Сверхтекучесть — это свойство жидкости течь без трения. Повседневный опыт говорит нам, что при движении обычной жидкости (например, воды при комнатной температуре) всегда возникает вязкое трение, приводящее к диссипации энергии так, что поток постепенно замедляется, если он не поддерживается внешними силами. Напротив, сверхтекучая жидкость не теряет кинетической энергии: однажды возбужденное движение сверхтекучей жидкости может продолжаться бесконечно долго. Сверхтекучесть была первоначально экспериментально обнаружена в жидком гелии. Мы будем рассматривать свойства сверхтекучего гелия при нулевой температуре. Будем считать, что это несжимаемая жидкость с плотностью $\rho$, которая обладает свойством непрерывности (масса втекающая в заданный бесконечно малый объем, и вытекающая из него, одинакова). Это позволяет утверждать, что поток вектора скорости гелия $\vec v$ через любую замкнутую поверхность всегда равен нулю. Отсюда можно сделать вывод, что скорость сверхтекучей жидкости аналогична индукции магнитного поля. Аналогично линиям индукции магнитного поля, ”линии тока” в каждой своей точке направлены по касательной к скорости и их плотность пропорциональна величине скорости. Истинное сверхтекучее движение является безвихревым, т.е. циркуляция вектора скорости по любому замкнутому контуру внутри гелия равна нулю $$\int_L \vec v\cdot d\vec l = 0$$ Однако это выражение необходимо изменить, если сверхтекучесть отсутствует вдоль тонкой ”вихревой нити” или ”вихря”. Толщина нити имеет приблизительно атомарные размеры $a$, вокруг нее создаются потоки жидкости на больших расстояниях (дальняя зона). Циркуляция вектора скорости вокруг такой нити равна кванту циркуляции. $$ \left|\int_L \vec{v} \cdot d \vec{l}\right|=2 \pi \kappa,$$ и равна нулю если контур не охватывает ни одну вихревую нить (см. рис). Это подтверждает аналогию между полем векторов скоростей сверхтекучей жидкости и магнитным полем, создаваемым проводами с током: для полей векторов скоростей выполняется принцип суперпозиции (сумма двух полей скоростей также дает поле скоростей), и скорость в любой точке равна (с точностью до размерного коэффициента) индукции магнитного поля, создаваемого электрическими токами, текущими через систему проводов, соответствующих вихревым нитям.  Рассмотрим цилиндрический сосуд (радиусом $R_0\gg a$) со сверхтекучим гелием и прямой вертикальной вихревой нитью в ее центре (см. рис)
Нарисуйте линии тока. Найдите скорость $v$ в точке с радиус-вектором $\vec r$.
Найдите форму свободной поверхности, которая образуется вокруг вихревой нити, т.е. зависимость высоты от расстояния до оси $z(\vec r)$. Ускорение свободного падения $g$. Поверхностным натяжением можно пренебречь.  Свободные вихри двигаются в пространстве вместе с потоком. Другими словами, каждый элемент вихревой нити движется со скоростью $\vec v$, равной скорости жидкости, которая должна была быть на месте этого элемента. Для примера, рассмотрим два вихря, вращающихся противоположно друг другу и расположенных на некотором заданном начальном расстоянии $r_0$ друг от друга (см. рис). Каждый вихрь создает движение жидкости со скоростью $v_0=\kappa/r_0$ в точке, в которой располагается ось другого вихря. В результате, эти два вихря движутся прямолинейно и с постоянной скоростью $v_0=\kappa/r_0$, поэтому расстояние между ними не изменяется.
Рассмотрим два одинаковых вихря, которые вначале расположены на расстоянии $r_0$ друг от друга, как показано на рис. Найдите начальные скорости вихрей и изобразите их траектории.  Цилиндрическая емкость с гелием (см. Задание A), заполнена треугольной решеткой ($u\ll R_0$) из одинаковых вертикальных вихревых нитей (см. рис).
Нарисуйте траектории вихрей $\mathrm A, \mathrm B$ и $\mathrm C$ (расположенного в центре).
Найдите скорость $v(\vec r)$ вихря расположенного в точке с радиус-вектором $\vec r$.
Найдите зависимость расстояния $\mathrm A\mathrm B(t)$ между вихрями $\mathrm A$ и $\mathrm B$ от времени $t$. Считайте $\mathrm A\mathrm B(0)$ в начальный момент времени заданным.
Найдите сглаженную форму свободной поверхности гелия $z(\vec r)$, не учитывая решетчатую структуру Поле скоростей в дальней зоне, т.е. расположенных на расстоянии намного большем, чем размер вихря дает основной вклад в энергию системы вихрей. Поэтому она нечувствительна к точной структуре вихревых нитей. Сама вихревая нить не может быть правильно описана макроскопической теорией, поэтому мы считаем, что возникающие сингулярности (бесконечности) несущественны. В действительности, величиной энергии внутри тонкой трубки с радиусом $a$ вокруг вихревой нити можно пренебречь. Вне этой трубки плотность кинетической энергии сверхтекучей жидкости $\rho v^2/2$ (где $\rho = \mathrm{const}$) подобна плотности энергии магнитного поля $B^2/(2\mu_0)$ — они обе квадратичны по соответствующим переменным. Эта аналогия вместе с соответствием между магнитным полем и скоростью сверхтекучей жидкости, а также вихревыми нитями и токами, облегчает расчет кинетической энергии для заданной системы. Например, для случая круговой проволочной петли c током радиусом $R$ с радиусом провода $a$ величина индуктивности $L \approx \mu_0 R \log (R / a)$, отсюда мы получаем энергию сверхтекучей вихревой петли (вихревого кольца) $$U \approx 2 R \rho \pi^2 \kappa^2 \log (R / a)$$ Полный импульс жидкости также определяется распределением скоростей в дальней зоне. Он получается интегрированием плотности импульса $\rho\vec v$. Снова рассмотрим поток, созданный вихревым кольцом, расположенной в плоскости $xy$. Из соображений симметрии очевидно, что полный импульс имеет компоненту отличную от нуля только вдоль оси $z$: $$ P=\int \rho v_z d V=\rho \iint \underbrace{\left(\int v_z d z\right)}_{q(x, y)} d x d y $$ Внутреннее интегрирование это интегрирование вдоль линий направленных параллельно оси $z$ (см. Рис.). Из тождества $$ \left|\int_L \vec{v} \cdot d \vec{l}\right|=2 \pi \kappa,$$ следует, что внутренний интеграл $$ q(x, y)=\int_{L(x, y)} \vec{v} \cdot d \vec{l} $$ может принимать только два значения, а именно ноль — для линий проходящих вне кольца и $2\pi\kappa$ для линий проходящих внутри кольца. Поэтому полный импульс равен $$ P=\rho \cdot \pi R^2 \cdot 2 \pi \kappa=2 \pi^2 \rho R^2 \kappa $$
Рассмотрим вихревую петлю в форме близкой к прямоугольнику с размерами $b\times d, b\ll d$, см. Рис выше. Укажите направление ее полного импульса $\vec P$. Найдите величину полного импульса.
Найдите энергию этой петли $U$.
Предположим, что мы сдвинули длинную прямую вихревую нить на расстояние $b$ в направлении оси $x$, см. Рис. Насколько изменился полный импульс жидкости? Укажите направление изменения полного импульса жидкости. Длина нити (ограниченная стенками сосуда) равна $d$.  Если электроны поместить в гелий, то они будут ”захвачены” в вихревую нить. Здесь и далее пренебрегаем диэлектрической проницаемостью гелия $(\epsilon = 1)$.
Рассмотрим прямую вихревую нить, заряженную с постоянной линейной плотностью $\lambda<0$ и помещенную в однородное электрическое поле $\vec E$. Изобразите траекторию движения нити. Найдите зависимость ее скорости от времени. Вихревое кольцо радиуса $R_0$, первоначально с однородно распределенным зарядом с линейной плотностью $\lambda<0$ помещена в однородное электрическое поле $\vec E$ перпендикулярное к ее плоскости и направленное противоположно вектору полного импульса $\vec P_0$.
Нарисуйте траекторию движения центра вихревого кольца $C$. Найдите зависимость радиуса кольца от времени.
Найдите зависимость скорости центра кольца $v(t)$ от времени.
В некоторый момент времени $t^*$, когда скорость достигает значения $v^*=v(t^*)$, электрическое поле выключают. Найдите скорость $v(t)$ вихревого кольца в моменты времени $t>t^*$. Твердые стенки изменяют поле скоростей, создаваемое вихревой нитью, потому что жидкость не может протекать сквозь них. Математически это означает, что составляющая скорости, направленная перпендикулярно к стенке, обращается в ноль на ее поверхности.
Нарисуйте траекторию прямолинейного вихря, первоначально расположенного на расстоянии $h_0$ от плоской стены. Найдите зависимость скорости от времени. Рассмотрим прямолинейный вихрь расположенный в углу на расстоянии $h_0$ от обеих плоских стенок.
Чему равна начальная скорость $v_0$ вихря?
Изобразите траекторию вихря.
Чему равна скорость вихря $v_{\infty}$ спустя очень большой промежуток времени?
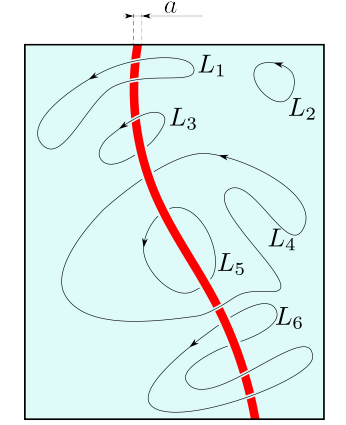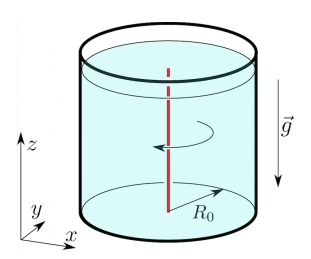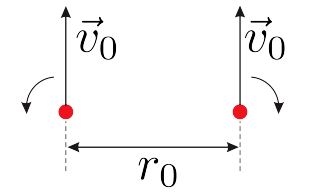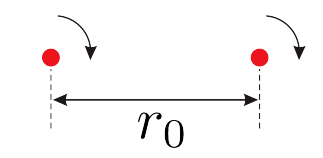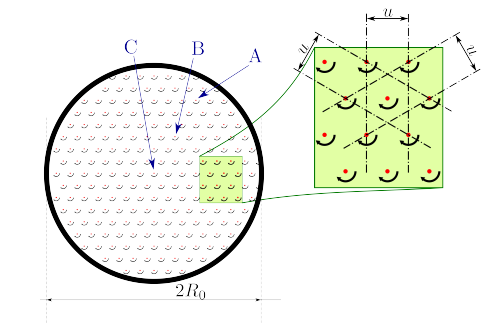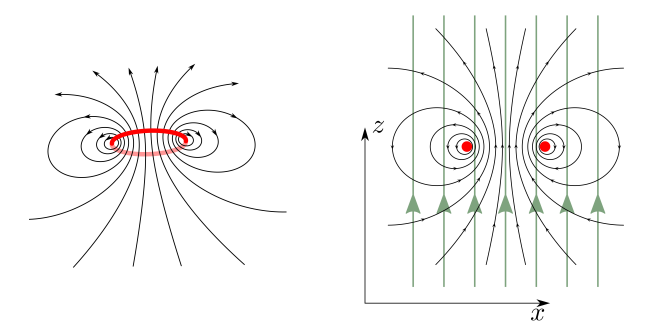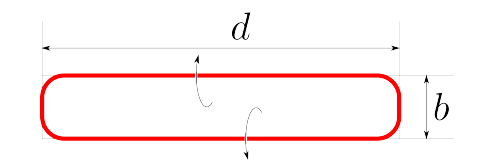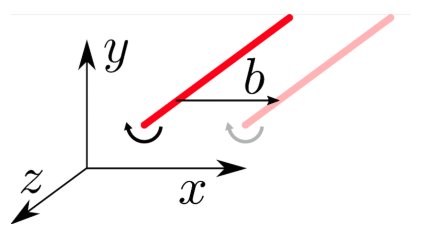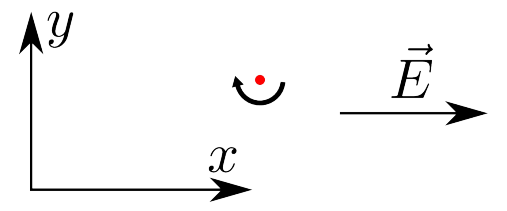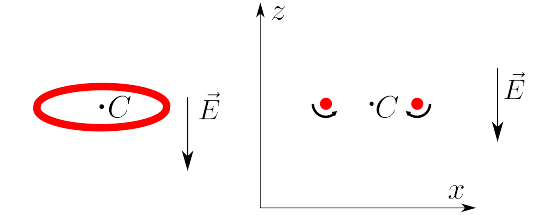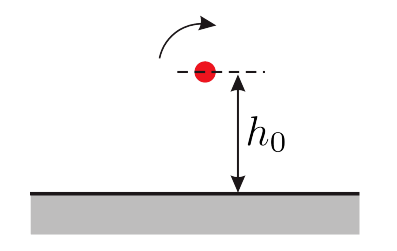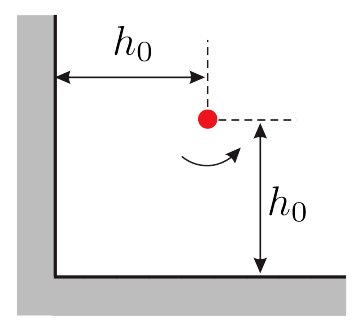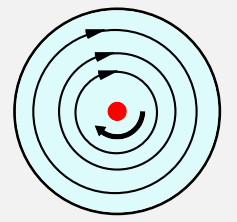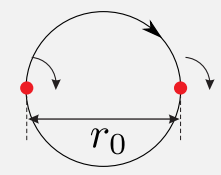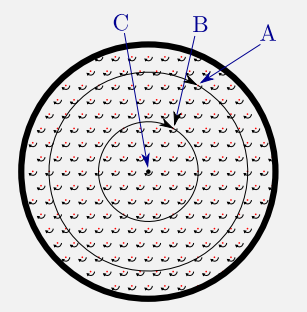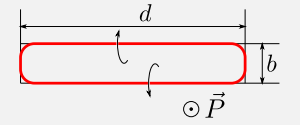
Нарисуйте линии тока. Найдите скорость $v$ в точке с радиус-вектором $\vec r$.
Ответ: $$v=\frac kr$$

Найдите форму свободной поверхности, которая образуется вокруг вихревой нити, т.е. зависимость высоты от расстояния до оси $z(\vec r)$. Ускорение свободного падения $g$. Поверхностным натяжением можно пренебречь.
Ответ: $$\tan\alpha=\frac{k^2}{gr^3}$$$$z=[z_0]-\frac{k^2}{2gr^2}$$

Рассмотрим два одинаковых вихря, которые вначале расположены на расстоянии $r_0$ друг от друга, как показано на рис. Найдите начальные скорости вихрей и изобразите их траектории.
Ответ: $$v=\kappa/r_0$$

Нарисуйте траектории вихрей $\mathrm A, \mathrm B$ и $\mathrm C$ (расположенного в центре).

Найдите скорость $v(\vec r)$ вихря расположенного в точке с радиус-вектором $\vec r$.
Ответ: $$2 \pi r v=2 \pi \kappa \frac{\pi r^2}{u^2 \sqrt{3} / 2}$$$$v=\frac{2 \pi \kappa r}{u^2 \sqrt{3}}$$

Найдите зависимость расстояния $\mathrm  A\mathrm B(t)$ между вихрями $\mathrm  A$ и $\mathrm  B$ от времени $t$. Считайте $\mathrm  A\mathrm B(0)$ в начальный момент времени заданным.
Ответ: $$\mathrm{AB}(t)=\mathrm{AB}(0)$$

Найдите сглаженную форму свободной поверхности гелия $z(\vec r)$, не учитывая решетчатую структуру
Ответ: $$z(r)=\left[z_0\right]+\frac{\omega^2 r^2}{2 g}=\left[z_0\right]+\frac{2 \pi^2 \kappa^2 r^2}{3 g u^4}$$

Рассмотрим вихревую петлю в форме близкой к прямоугольнику с размерами $b\times d, b\ll d$, см. Рис выше. Укажите направление ее полного импульса $\vec P$. Найдите величину полного импульса.
Ответ: $$P=2\pi\kappa\rho bd$$

Найдите энергию этой петли $U$.
Ответ: $$U=2\pi\kappa^2\rho d\log\frac ba$$

Предположим, что мы сдвинули длинную прямую вихревую нить на расстояние $b$ в направлении оси $x$, см. Рис. Насколько изменился полный импульс жидкости? Укажите направление изменения полного импульса жидкости. Длина нити (ограниченная стенками сосуда) равна $d$.
Ответ:

Рассмотрим прямую вихревую нить, заряженную с постоянной линейной плотностью $\lambda<0$ и помещенную в однородное электрическое поле $\vec E$. Изобразите траекторию движения нити. Найдите зависимость ее скорости от времени.
Ответ: $$v=\frac{F}{2 \pi \kappa \rho d}=\frac{E \lambda}{2 \pi \kappa \rho}$$

Нарисуйте траекторию движения центра вихревого кольца $C$. Найдите зависимость радиуса кольца от времени.
Ответ: $$R=\sqrt{R_0^2+\frac{E R_0|\lambda| t}{\pi \rho \kappa}}$$

Найдите зависимость скорости центра кольца $v(t)$ от времени.
Ответ:

В некоторый момент времени $t^*$, когда скорость достигает значения $v^*=v(t^*)$, электрическое поле выключают. Найдите скорость $v(t)$ вихревого кольца в моменты времени $t>t^*$.
Ответ: $$v(t)=v^*$$

Нарисуйте траекторию прямолинейного вихря, первоначально расположенного на расстоянии $h_0$ от плоской стены. Найдите зависимость скорости от времени.
Ответ: $$v=\frac{\kappa}{2h_0}$$

Чему равна начальная скорость $v_0$ вихря?
Ответ: $$v_0=\frac{\kappa}{2\sqrt 2h_0}$$

Изобразите траекторию вихря.

Чему равна скорость вихря $v_{\infty}$ спустя очень большой промежуток времени?
Ответ: $$v_{\infty}=\frac{\kappa}{h_0\sqrt2}$$
Темы:
T, Азиатские